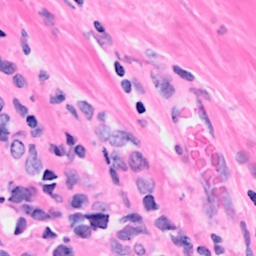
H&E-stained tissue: Breast